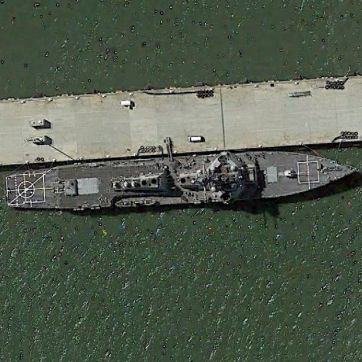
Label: destroyer